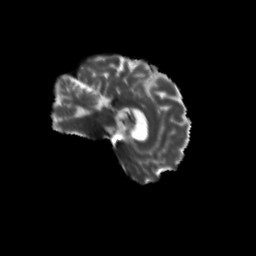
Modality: T2w
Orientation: sagittal
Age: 61
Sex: male
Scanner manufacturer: siemens
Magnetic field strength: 3 T
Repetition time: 4.71 s
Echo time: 0.0906 s